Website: apple
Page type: account-selection
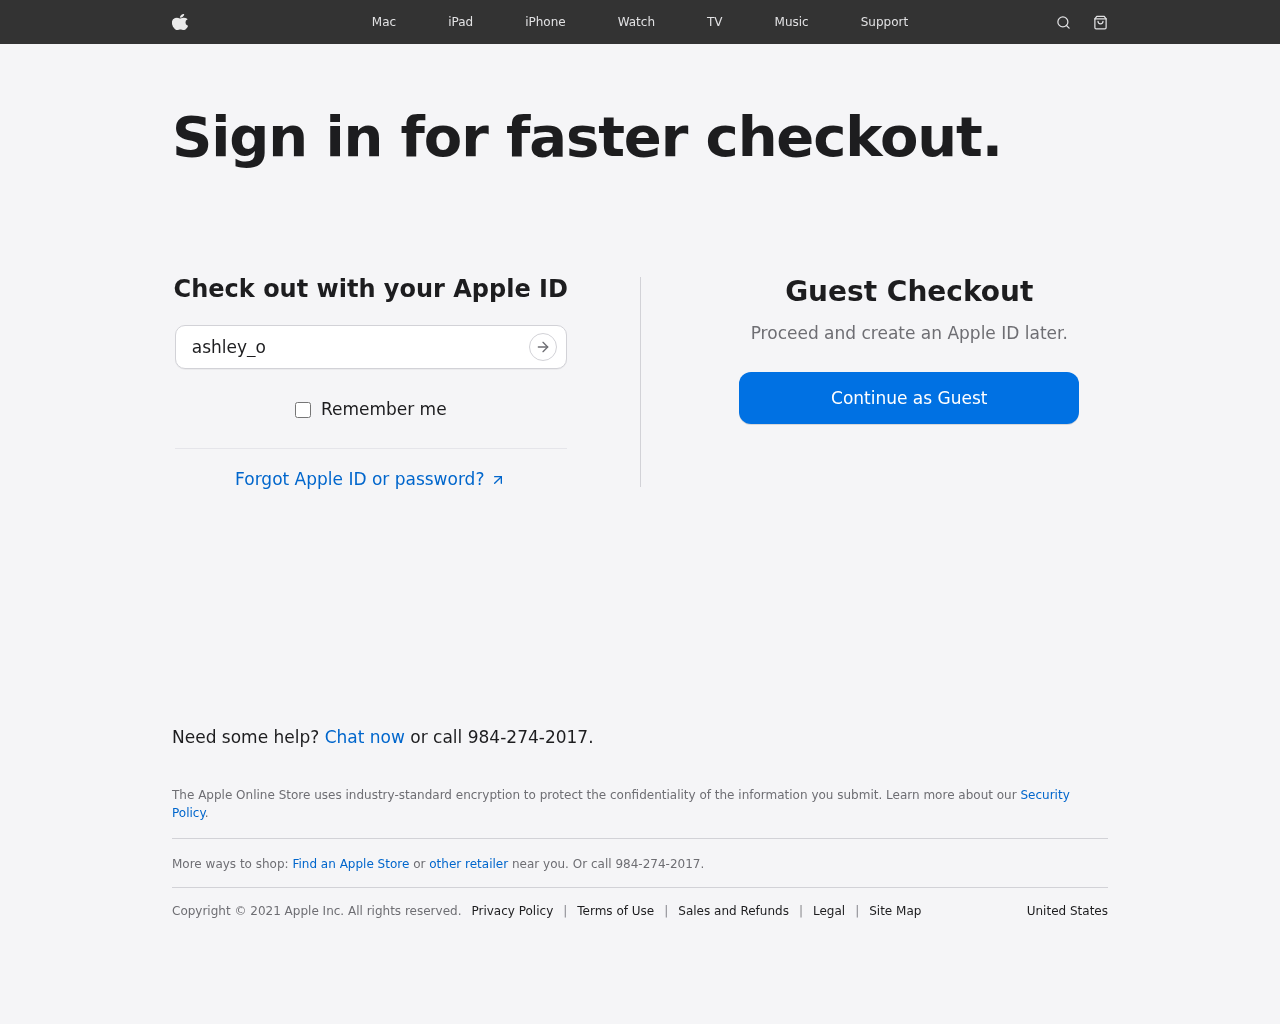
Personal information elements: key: PII_LOGIN_USERNAME
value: ashley_olsen